Question: I am not able to find the 'Missing @Override annotation' in Settings|Project Settings|Inspections|Class Structure. The page at <URL> shows more than 20 inspections for Class Structure but I am only seeing 2. What am I doing wrong here?

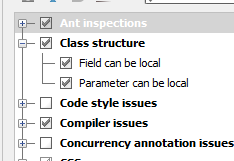
Answer: Make sure you have plug-in enabled: